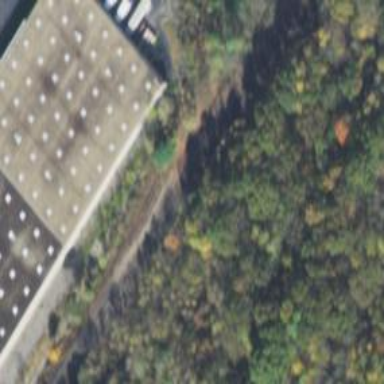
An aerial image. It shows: Disused railway siding.